Field crop: maize
Growth stage: 2
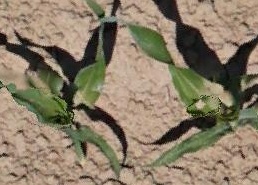
Species: maize